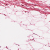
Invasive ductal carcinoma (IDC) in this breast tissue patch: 0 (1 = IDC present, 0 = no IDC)